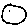
Label: moon